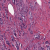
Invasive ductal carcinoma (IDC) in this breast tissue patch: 1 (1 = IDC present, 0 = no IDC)